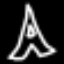
Label: The Eiffel Tower